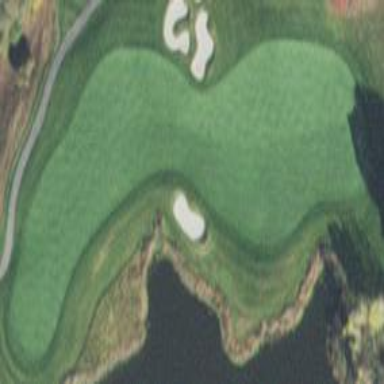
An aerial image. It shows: Rough area on grassy golf course.